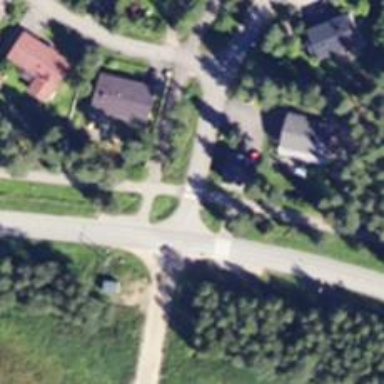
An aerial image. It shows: Crossing on the road.